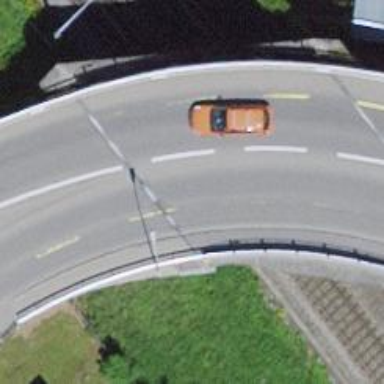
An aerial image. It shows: Primary highway bridge with asphalt surface. It has separate sidewalks and cycle lanes on both sides.